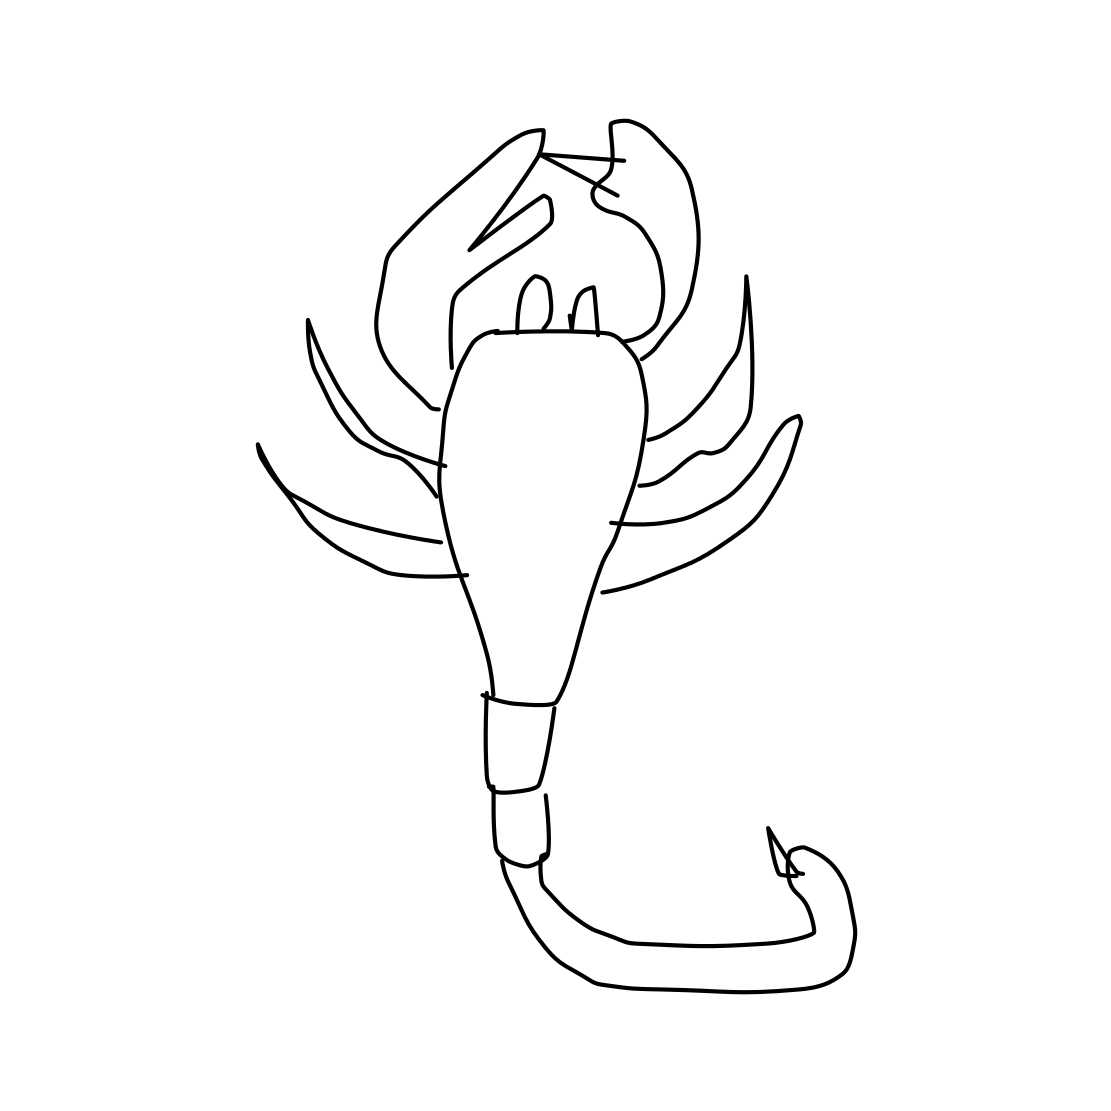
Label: scorpion